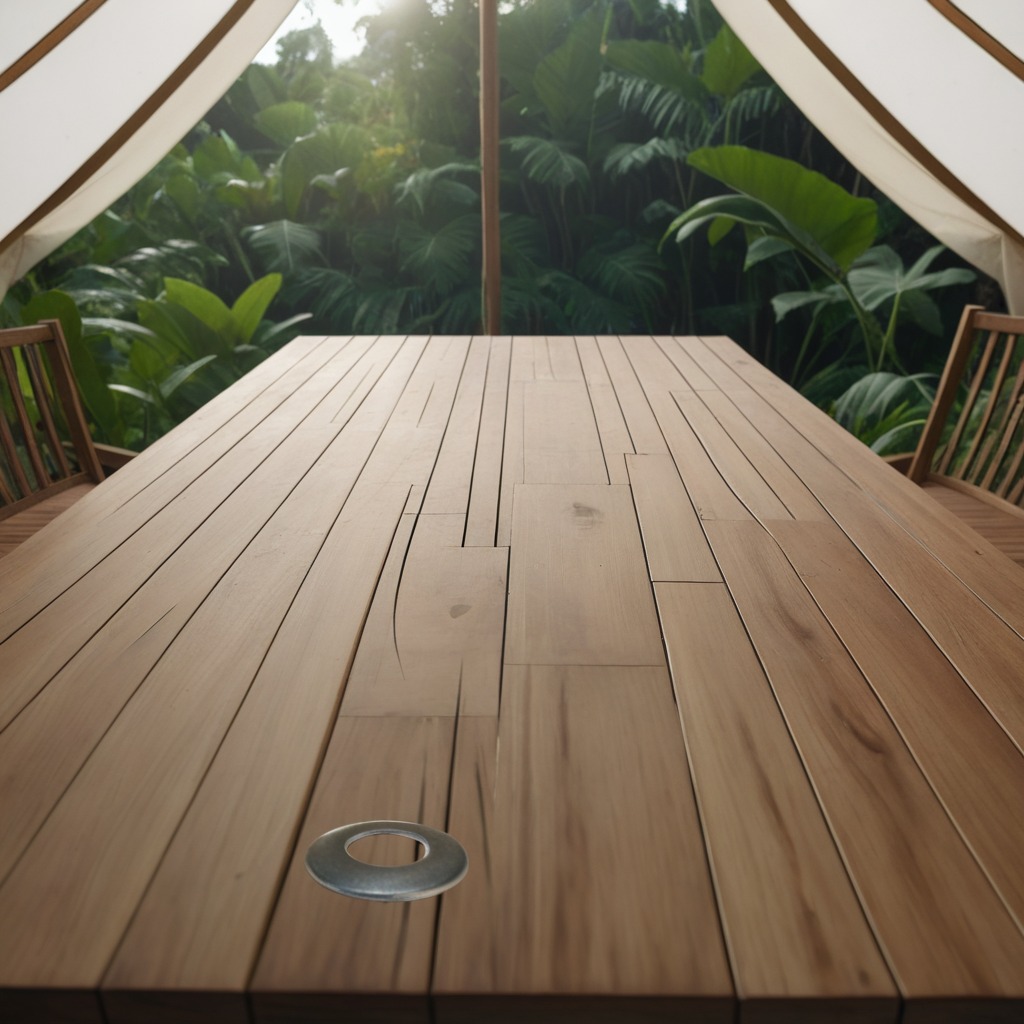
A flat metal washer is lying on a wooden table inside a jungle field workshop tent humid ambient light worn but